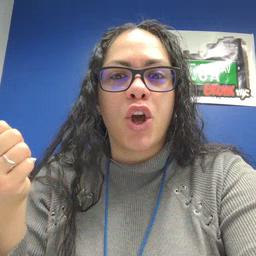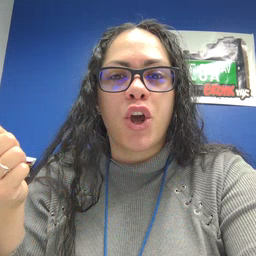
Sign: better